Interaction volume radius: 5 \u00c5
Interaction volume height: 40 \u00c5
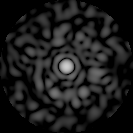
Disorder parameter: 0.8252